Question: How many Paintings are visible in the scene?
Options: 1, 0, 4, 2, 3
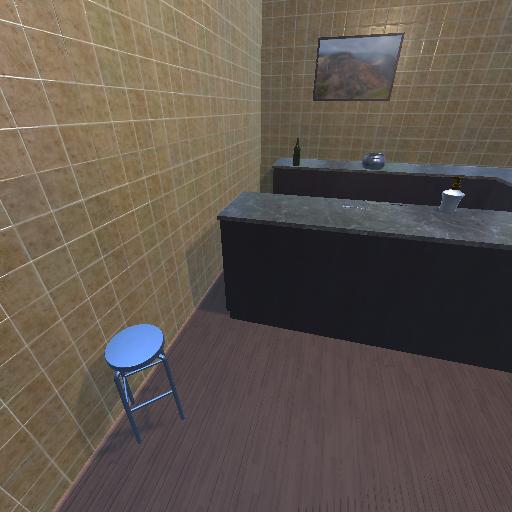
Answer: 1